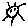
Label: sun